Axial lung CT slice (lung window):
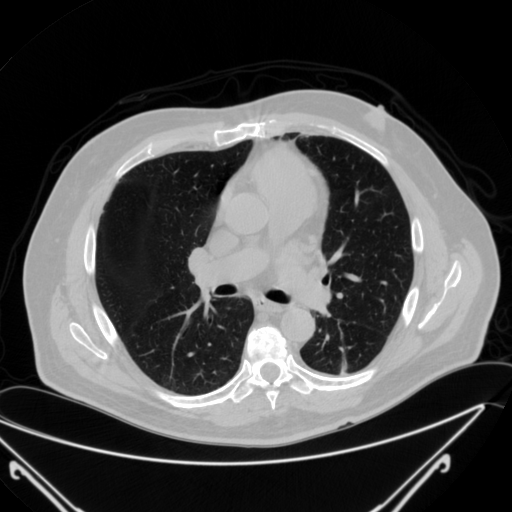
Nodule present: no